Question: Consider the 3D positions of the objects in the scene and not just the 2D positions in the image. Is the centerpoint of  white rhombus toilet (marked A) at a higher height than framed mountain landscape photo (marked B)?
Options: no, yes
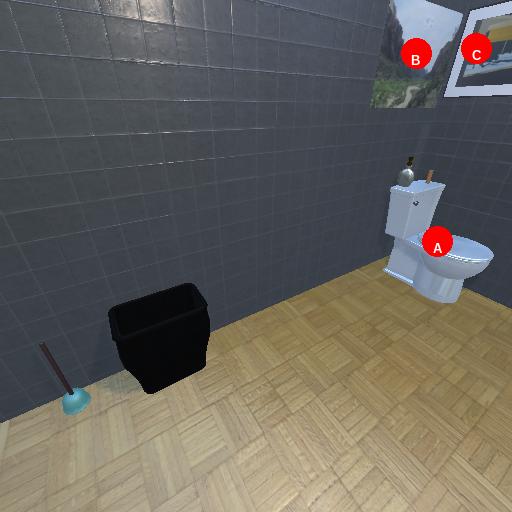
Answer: no